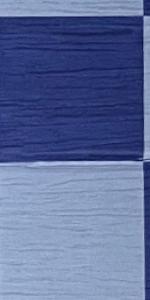
Label: Empty